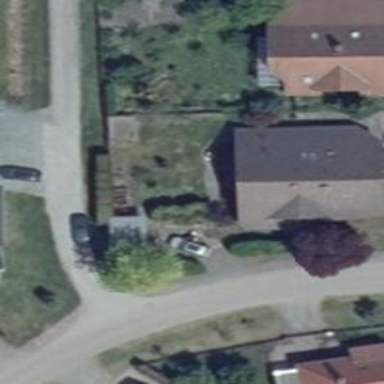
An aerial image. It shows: Detached building.